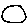
Label: circle